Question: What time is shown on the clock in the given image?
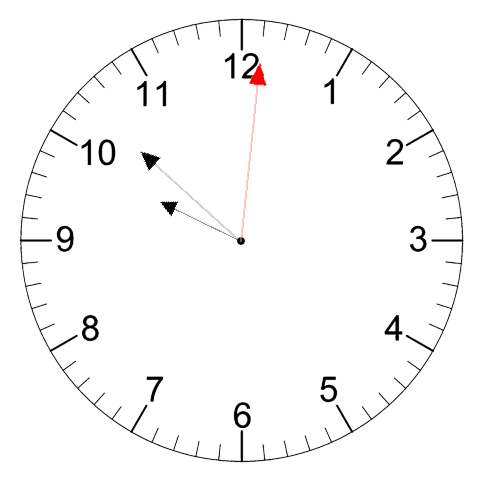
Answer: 09:52:01